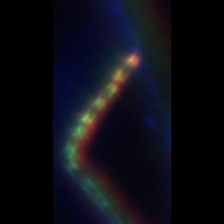
Taxon: Chaetoceros
Group: Diatoms